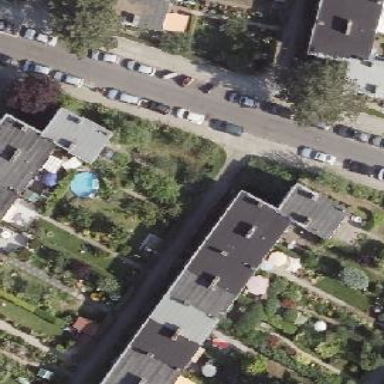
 designed for leisure activities on land."